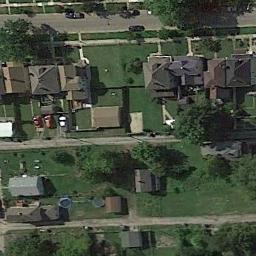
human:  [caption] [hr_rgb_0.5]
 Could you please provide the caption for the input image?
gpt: Houses in medium-sized residential areas are built on either side .

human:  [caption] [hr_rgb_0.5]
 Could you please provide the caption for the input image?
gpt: The medium residential is on the grass next to the road .

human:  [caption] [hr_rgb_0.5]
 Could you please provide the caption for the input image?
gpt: There are many buildings of different shapes and sizes in medium residential area .

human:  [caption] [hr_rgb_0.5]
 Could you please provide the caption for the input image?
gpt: The medium residential area has some neatly arranged houses and some roads go through the medium residential area .

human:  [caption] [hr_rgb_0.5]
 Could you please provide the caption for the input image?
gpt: There are some brown buildings on green lawns on the medium residential area .